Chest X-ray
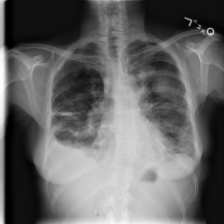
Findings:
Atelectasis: positive
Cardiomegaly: negative
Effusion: negative
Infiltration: positive
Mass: negative
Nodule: negative
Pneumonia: positive
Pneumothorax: negative
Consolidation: negative
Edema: negative
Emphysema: negative
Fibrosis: negative
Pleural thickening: negative
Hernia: negative